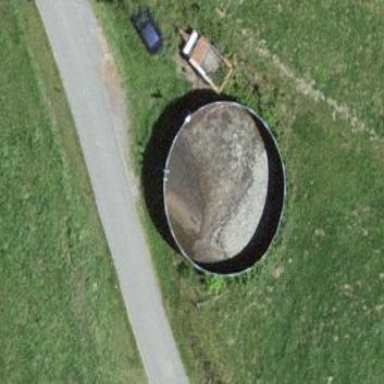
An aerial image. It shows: Storage tank created as man-made structure.